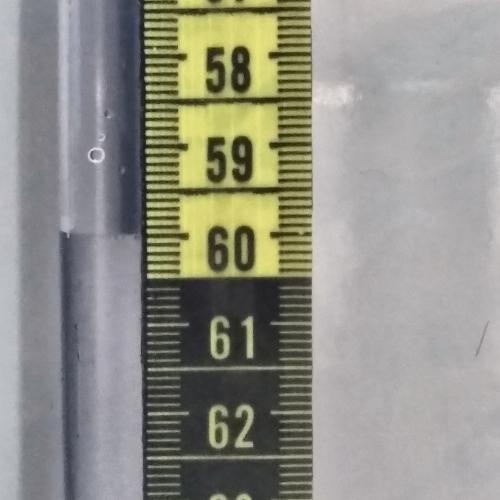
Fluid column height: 60.0 cm